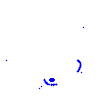
Particle: electron